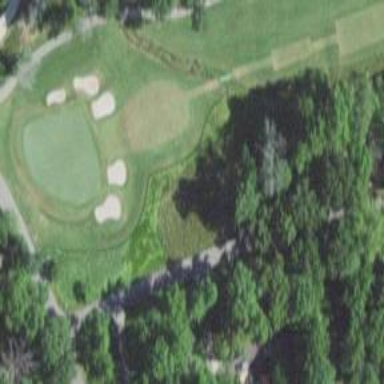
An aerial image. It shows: Rough area on grassy golf course.